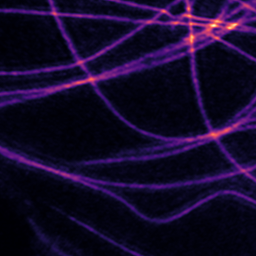
Label: Super-resolution Microtubules image